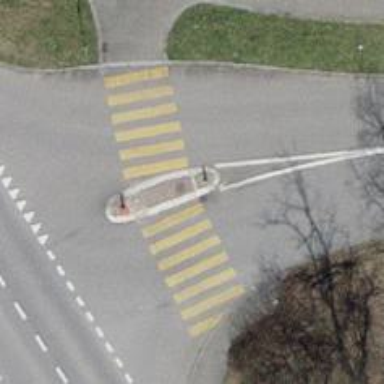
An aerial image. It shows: Footway with zebra crossing.